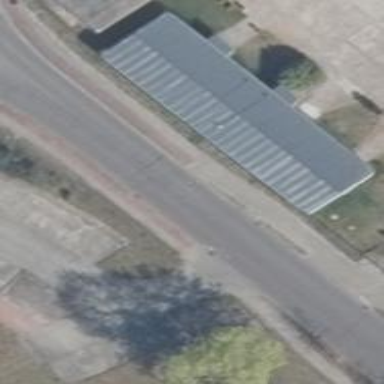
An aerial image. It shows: White building with gabled grey roof.